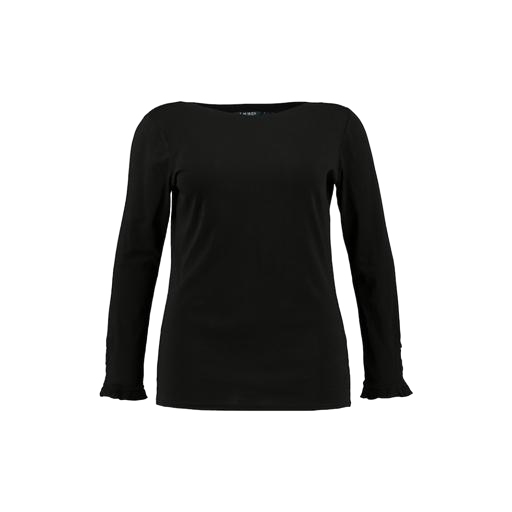
black women's long sleeve t-shirt, black petite boat-neck t-shirt only macy, black t-shirt basique jersey, white background